RGB frame:
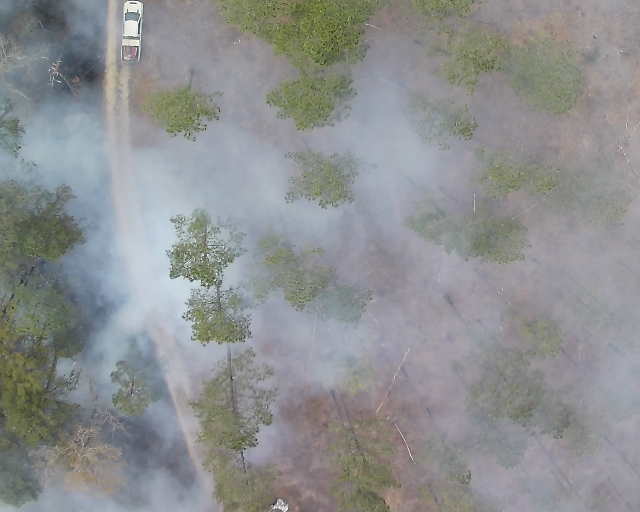
Thermal frame:
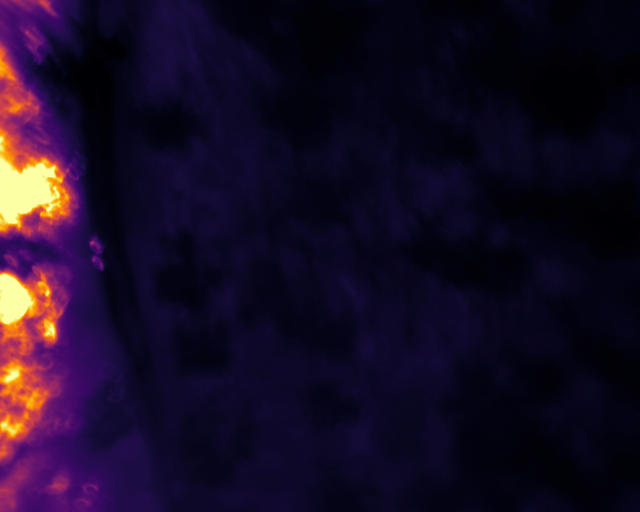
Captured: 2026-02-26 03:06:14
Pixels at or above 80 °C: 14635 (fraction of frame: 0.04466)